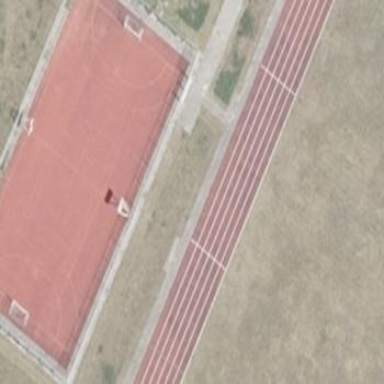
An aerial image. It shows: Basketball court in the leisure land pitch.